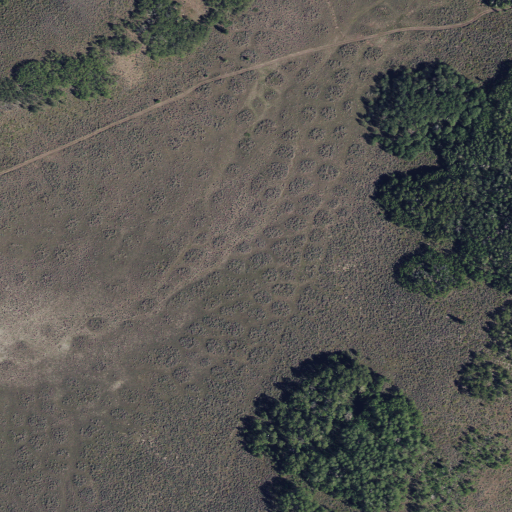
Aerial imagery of plain(s) in Utah named Torgerson Flat containing shrub, deciduous forest, and mixed forest